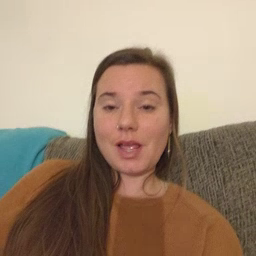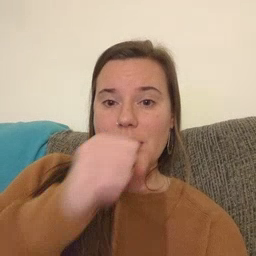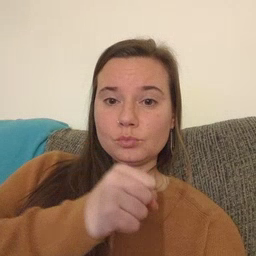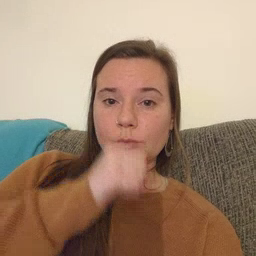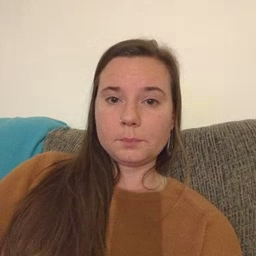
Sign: icecream